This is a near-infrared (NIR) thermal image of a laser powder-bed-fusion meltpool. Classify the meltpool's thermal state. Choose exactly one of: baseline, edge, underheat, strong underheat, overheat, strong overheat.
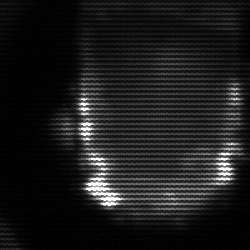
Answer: baseline